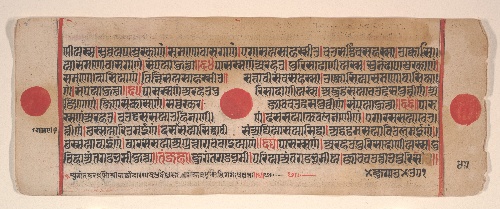
Artist: Bhadrabahu
Artist bio: Indian, died ca. 356 BCE
Date: 15th century
Object type: Folio
Classification: Paintings
Medium: Ink, opaque watercolor, and gold on paper
Culture: India (Gujarat)
Dimensions: (Average size .1–.71): 4 1/2 x 11 3/8 in. (11.4 x 28.9 cm)
Department: Asian Art
Credit line: Bequest of Cora Timken Burnett, 1956
Accession year: 1957
Repository: Metropolitan Museum of Art, New York, NY